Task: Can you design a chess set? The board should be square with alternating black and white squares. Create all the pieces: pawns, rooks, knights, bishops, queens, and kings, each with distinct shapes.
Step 1784:
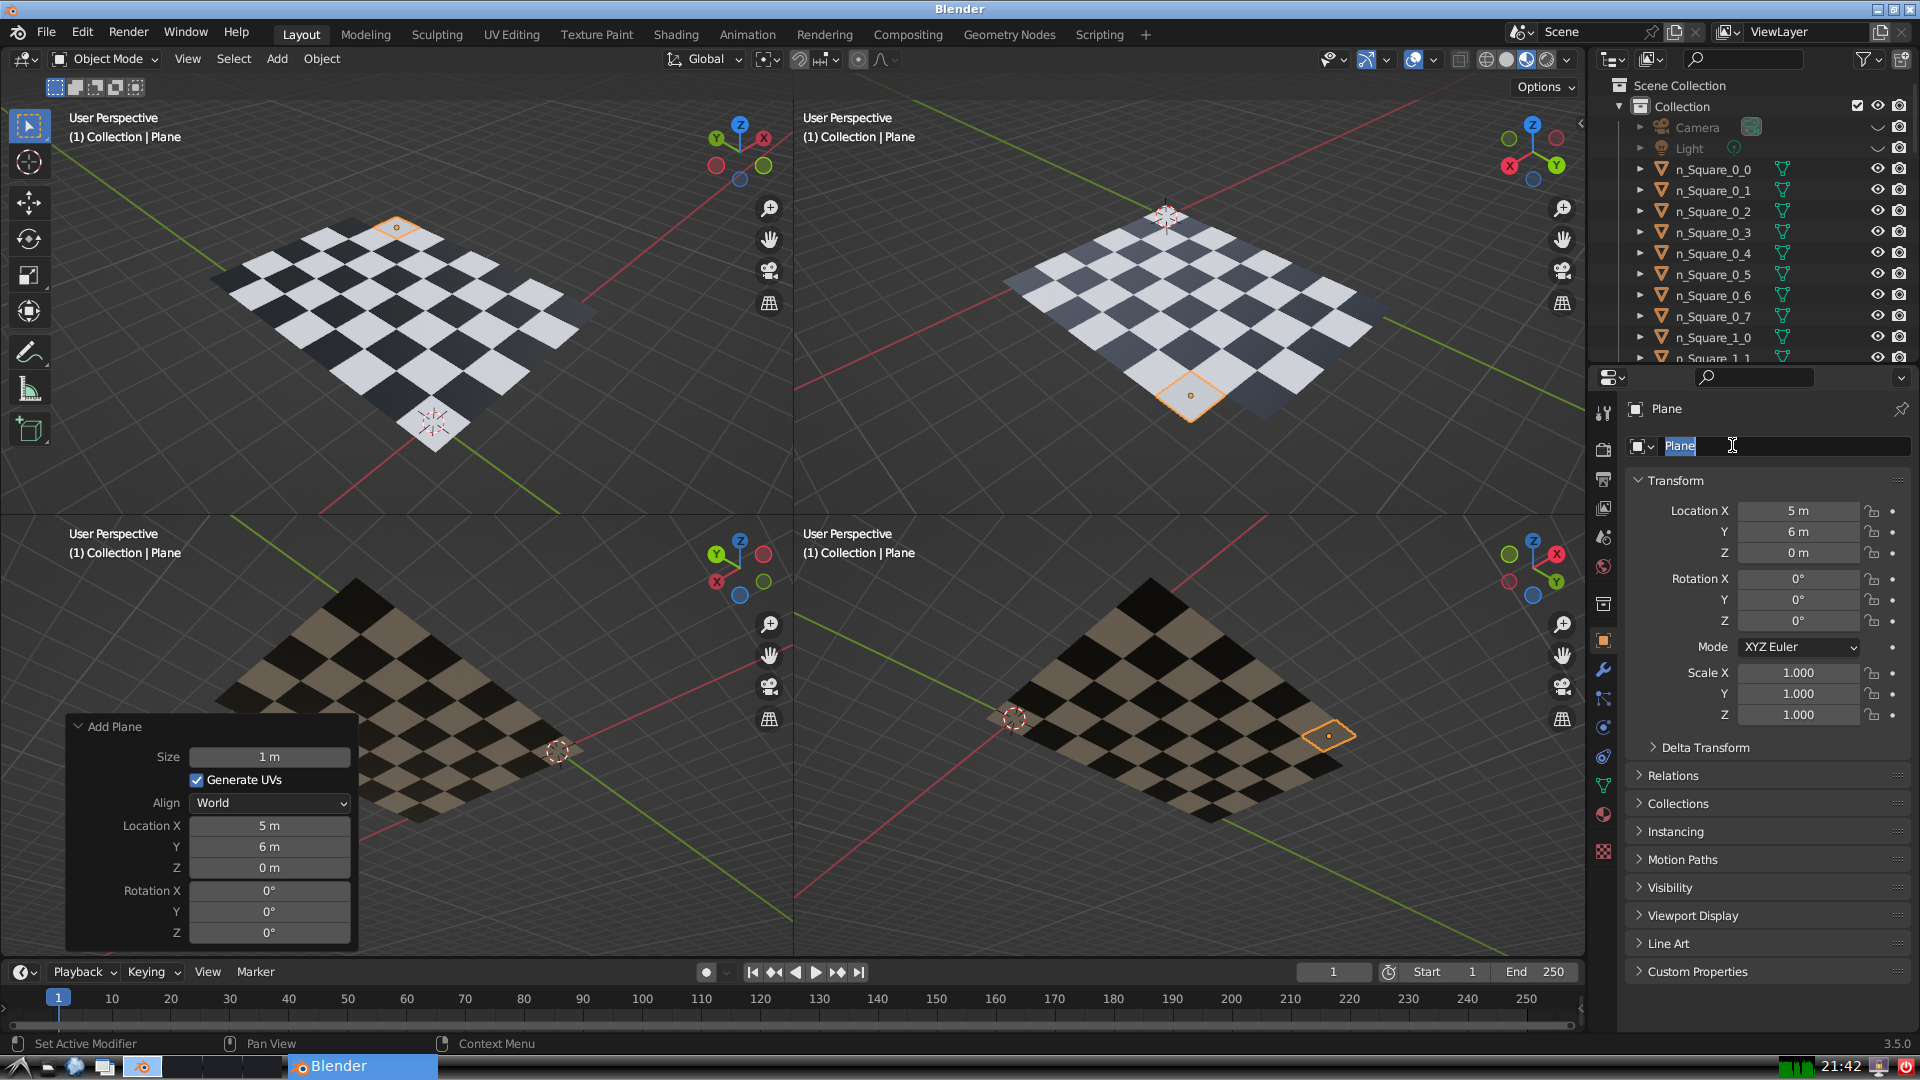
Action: input_text: n_Square_5_6